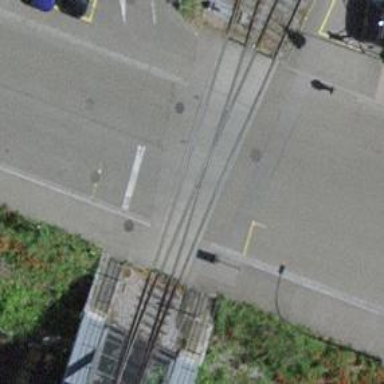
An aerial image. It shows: Railway level crossing.